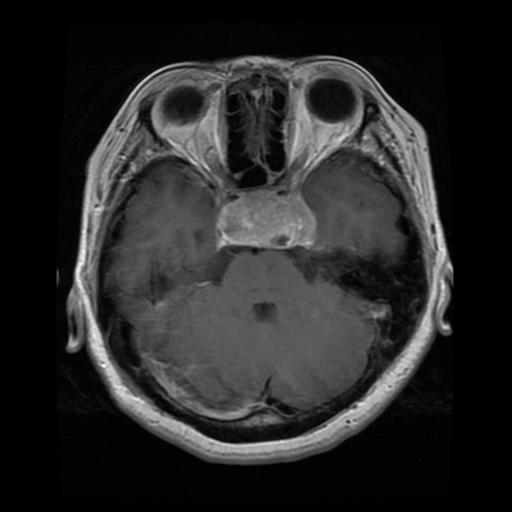
Label: pituitary